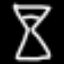
Label: hourglass